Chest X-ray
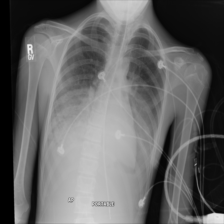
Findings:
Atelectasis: negative
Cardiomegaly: negative
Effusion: negative
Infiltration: positive
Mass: negative
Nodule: negative
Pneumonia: negative
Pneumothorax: negative
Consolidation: negative
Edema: negative
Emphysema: negative
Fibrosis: negative
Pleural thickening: negative
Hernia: negative